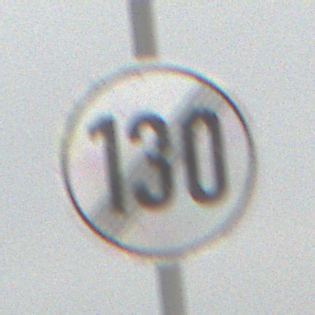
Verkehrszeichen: EndeGeschwindigkeit130
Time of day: MorningAfternoon
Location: Outdoor (Nature)
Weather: Overcast
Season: Winter
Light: Natural